Field crop: maize
Growth stage: 2
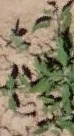
Species: atriplex